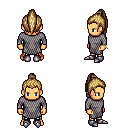
a pixel art fantasy rpg character, male body template, human, tanned skin, chain mail, gold greaves, blonde long topknot hairstyle, bracelets, metal boots, four views (front, back, left, right), 2x2 character sprite sheet, small pixel art, hard edges, no anti-aliasing